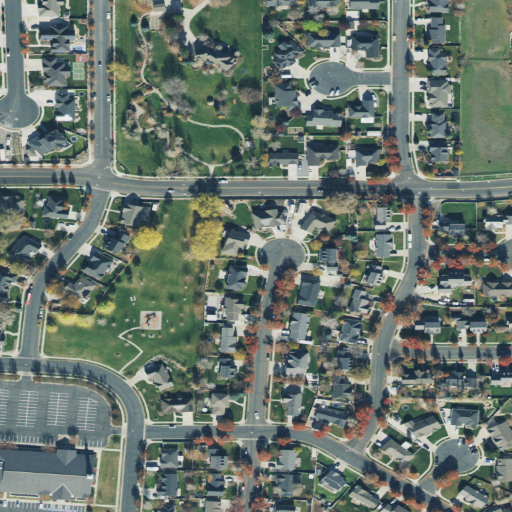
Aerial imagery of valley in Utah named Mitchells Hollow containing medium intensity development, low intensity development, open development, high intensity development, and pasture